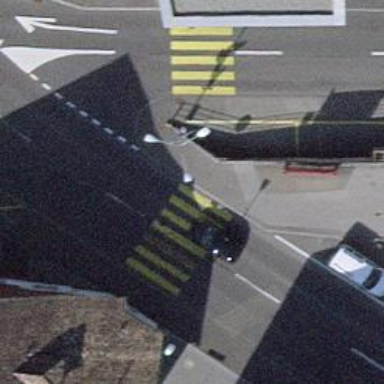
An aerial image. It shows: Uncontrolled zebra crossing.